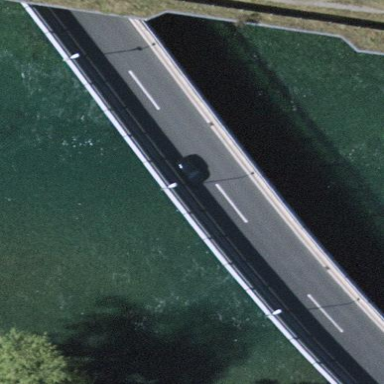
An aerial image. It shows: Man-made bridge.